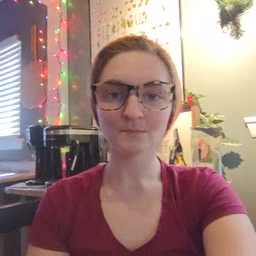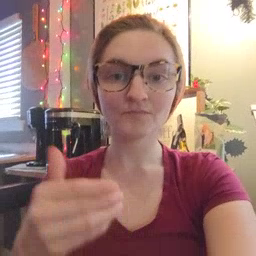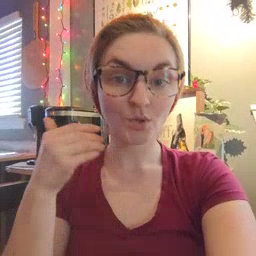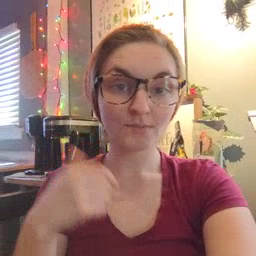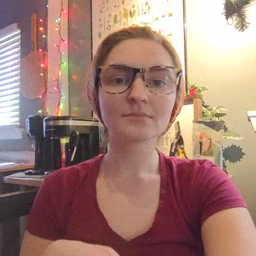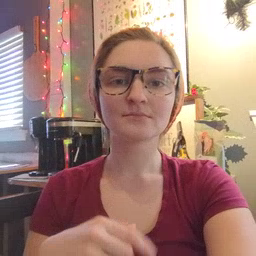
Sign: before